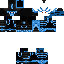
A male skeleton skin with dark skin, wearing brown helmet dressed in a blue armor chest and black pants, featuring a closed mouth.